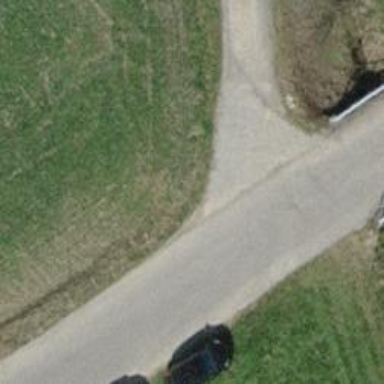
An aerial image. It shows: Paved residential road.